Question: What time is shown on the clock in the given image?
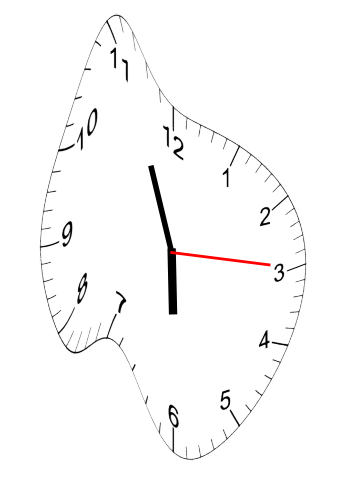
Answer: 05:56:15